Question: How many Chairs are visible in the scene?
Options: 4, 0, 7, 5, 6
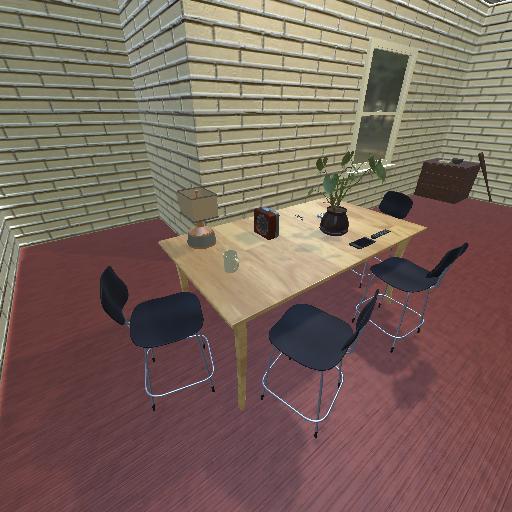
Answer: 4